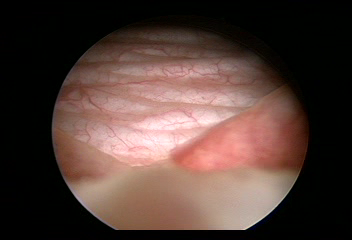
Modality: WLC
Class: Normal mucosa
Bladder cancer association: No